Question: In Emacs in org-mode I can have inline code snippets by enclosing the snippet with the '=' sign. Here is an example:

In the example above I have customized the face of 'org-code' to make the background darker than the standard text background.
But is there a way to have Emacs the '=' signs? It would be great to have something like what org-mode does with links with syntax:
'''
[[link]]
'''
where Emacs will display 'link' instead of '<URL>, and will show the brackets only when you want to edit the link.
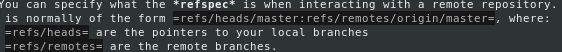
Answer: Set 'org-hide-emphasis-markers' to 't'. But note that this will also hide, for example the '\' signs for italics and such.